Question: I am using PyQt5 and I have designed 3 layouts.
- - -
'Login' and 'Dashboard' pages have individual class files. When I am trying to login, it gets logged in. After that, I am trying to click the 'settings' button from my 'dashboard', but nothing happens. The layout doesnt change.
Whereas, if I individually run the 'dashboard' file, clicking on the 'settings' button works and the layout changes. I am like confused, why this is happening. Here is a piece of my code:
login:
'''
import sys
from PyQt5 import QtCore, QtGui, QtWidgets
from login import Ui_loginWindow
from dashboard import Ui_dashboardWindow
class loginClass(Ui_loginWindow):
def __init__(self,dialog):
Ui_loginWindow.__init__(self)
self.setupUi(dialog)
self.loginBtn.clicked.connect(self.openDashboard)
def openDashboard(self):
self.dashboardWindow = Ui_dashboardWindow()
self.dashboardWindow.setupUi(loginWindow)
loginWindow.hide() #works
loginWindow.show() #works
if __name__ == '__main__':
app = QtWidgets.QApplication(sys.argv)
loginWindow = QtWidgets.QMainWindow()
var = loginClass(loginWindow)
loginWindow.show()
sys.exit(app.exec_())
'''
dashboard:
'''
import sys
from PyQt5 import QtCore, QtGui, QtWidgets
from dashboard import Ui_dashboardWindow
from settings import Ui_settingsWindow
class dashboardClass(Ui_dashboardWindow):
def __init__(self,dialog):
Ui_dashboardWindow.__init__(self)
self.setupUi(dialog)
self.settingsBtn.clicked.connect(self.openSettings)
def openSettings(self):
self.settingsWindow = Ui_settingsWindow()
self.settingsWindow.setupUi(dashboardWindow)
dashboardWindow.hide() #doesnot work
dashboardWindow.show() #doesnot work
if __name__ == '__main__':
app = QtWidgets.QApplication(sys.argv)
dashboardWindow = QtWidgets.QMainWindow()
var = dashboardClass(dashboardWindow)
dashboardWindow.show()
sys.exit(app.exec_())
'''
what i actually want

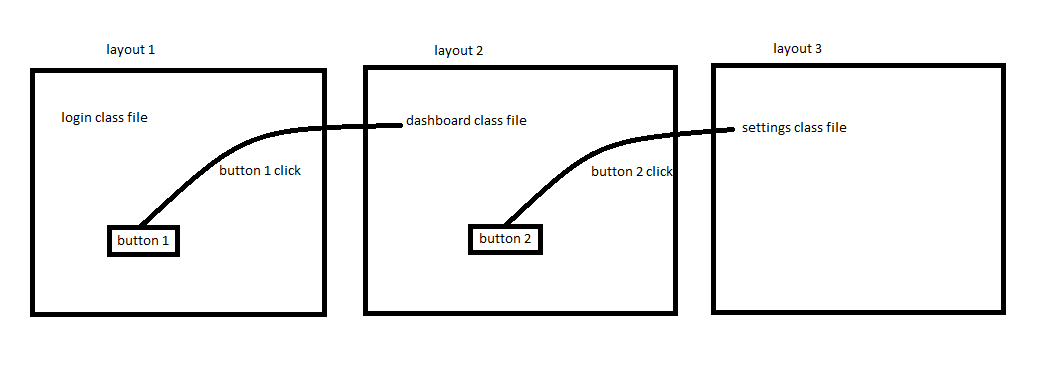
Answer: while excuting:
'''
self.dashboardWindow = Ui_dashboardWindow()
self.dashboardWindow.setupUi()
'''
you are sciping your custom-class init, where you connect the buttons click -signal - simply use:
'''
self.dashboardWindow = dashboardClass()
'''
or add the connect manually:
'''
self.dashboardWindow = Ui_dashboardWindow()
self.dashboardWindow.setupUi()
self.dashboardWindow.settingsBtn.clicked.connect(openDashboard)
'''
follow all this with:
'''
self.dashboardWindow.show()
self.hide()
'''
---
---
Here is a simple working example with three Windows called inside each other (restructured):
'''
from PyQt5.QtWidgets import *
class LoginWindow( QMainWindow ) :
def __init__ ( self, parent = None ) :
super( LoginWindow, self ).__init__( parent )
self.text = QLineEdit( 'user/password', self )
self.loginBtn = QPushButton( 'login; dashboard', self )
self.loginBtn.move( 0, 50 )
self.loginBtn.clicked.connect( self.openDashboard )
def openDashboard ( self ) :
self.dashboard = DashboardWindow( self )
self.dashboard.show()
#self.hide() # optional
class DashboardWindow( QMainWindow ) :
def __init__ ( self, parent = None ) :
super( DashboardWindow, self ).__init__( parent )
self.settingsBtn = QPushButton( "open settings", self )
self.settingsBtn.clicked.connect( self.openSettings )
def openSettings ( self ) :
self.settings = SettingWindow( self )
self.settings.show()
#self.hide() # optional
class SettingWindow( QMainWindow ) :
def __init__ ( self, parent = None ) :
super( SettingWindow, self ).__init__( parent )
self.label = QLabel( 'hi :)
settings here', self )
'''
where the 'LoginWindow'-class is simply called in the main:
'''
import sys
if __name__ == "__main__" :
app = QApplication( sys.argv )
login = LoginWindow()
login.show()
sys.exit( app.exec_() )
'''
if your using the 'hide'-option, you can reshow the previous window by adding something like this (example for inside 'SettingWindow'-class):
'''
def closeEvent ( self, *args, **kwargs ) :
self.parent().show()
super( SettingWindow, self ).closeEvent( *args, **kwargs )
'''
---
Finally, for a solution without switching the windows, using just one, have a look at my answer in:
<URL>